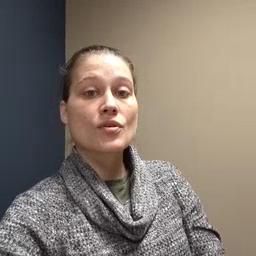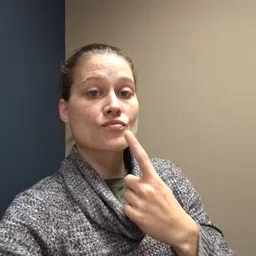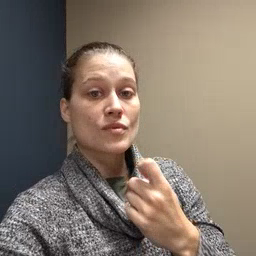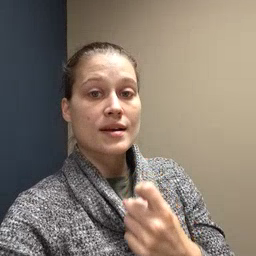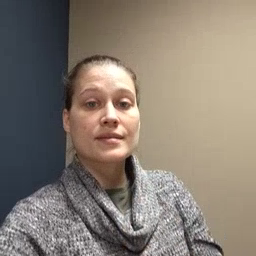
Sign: red